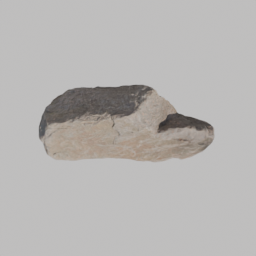
Label: nature